Question: How do I stretch a div to fill up the remaining space of a page?
I tried using this but it did not work.
'''
#home, #menu {
height: 100%;
width: 100%;
}
'''
This is the code inside my body.
Pastebin Link : <URL>
'''
<div data-role="page" id="home" >
<div data-role="header" class ="bgimg" >
<h1></h1>
</div>
<div id="menu" data-role="content" data-dom-cache="true" data-theme="c" class ="bgimg1">
<div><h2>Order delicious food now!</h2></div>
<a id= "Pizza" href = "#indexPizza" data-role="button" data-icon="arrow-r" data-iconpos="right"
data-transition="flow" onclick= "">Pizza</a>
<a id="FastFood" href = "#indexFastfood" data-role="button" data-icon="arrow-r" data-iconpos="right"
data-transition="flow" onclick="" >Fast Food</a>
<a id="IndianFood" href = "#indexIndianfood" data-role="button" data-icon="arrow-r" data-iconpos="right"
data-transition="flow" onclick="" >Indian Food</a>
<a id="KoreanFood" href = "#indexKoreanfood" data-role="button" data-icon="arrow-r" data-iconpos="right"
data-transition="flow" onclick="" >Korean Food</a>
<a id="Restaurant" href = "#indexRestaurantfood" data-role="button" data-icon="arrow-r" data-iconpos="right"
data-transition="flow" onclick= "" >Restaurant</a>
</div>
</div>
'''

Any ideas? :)
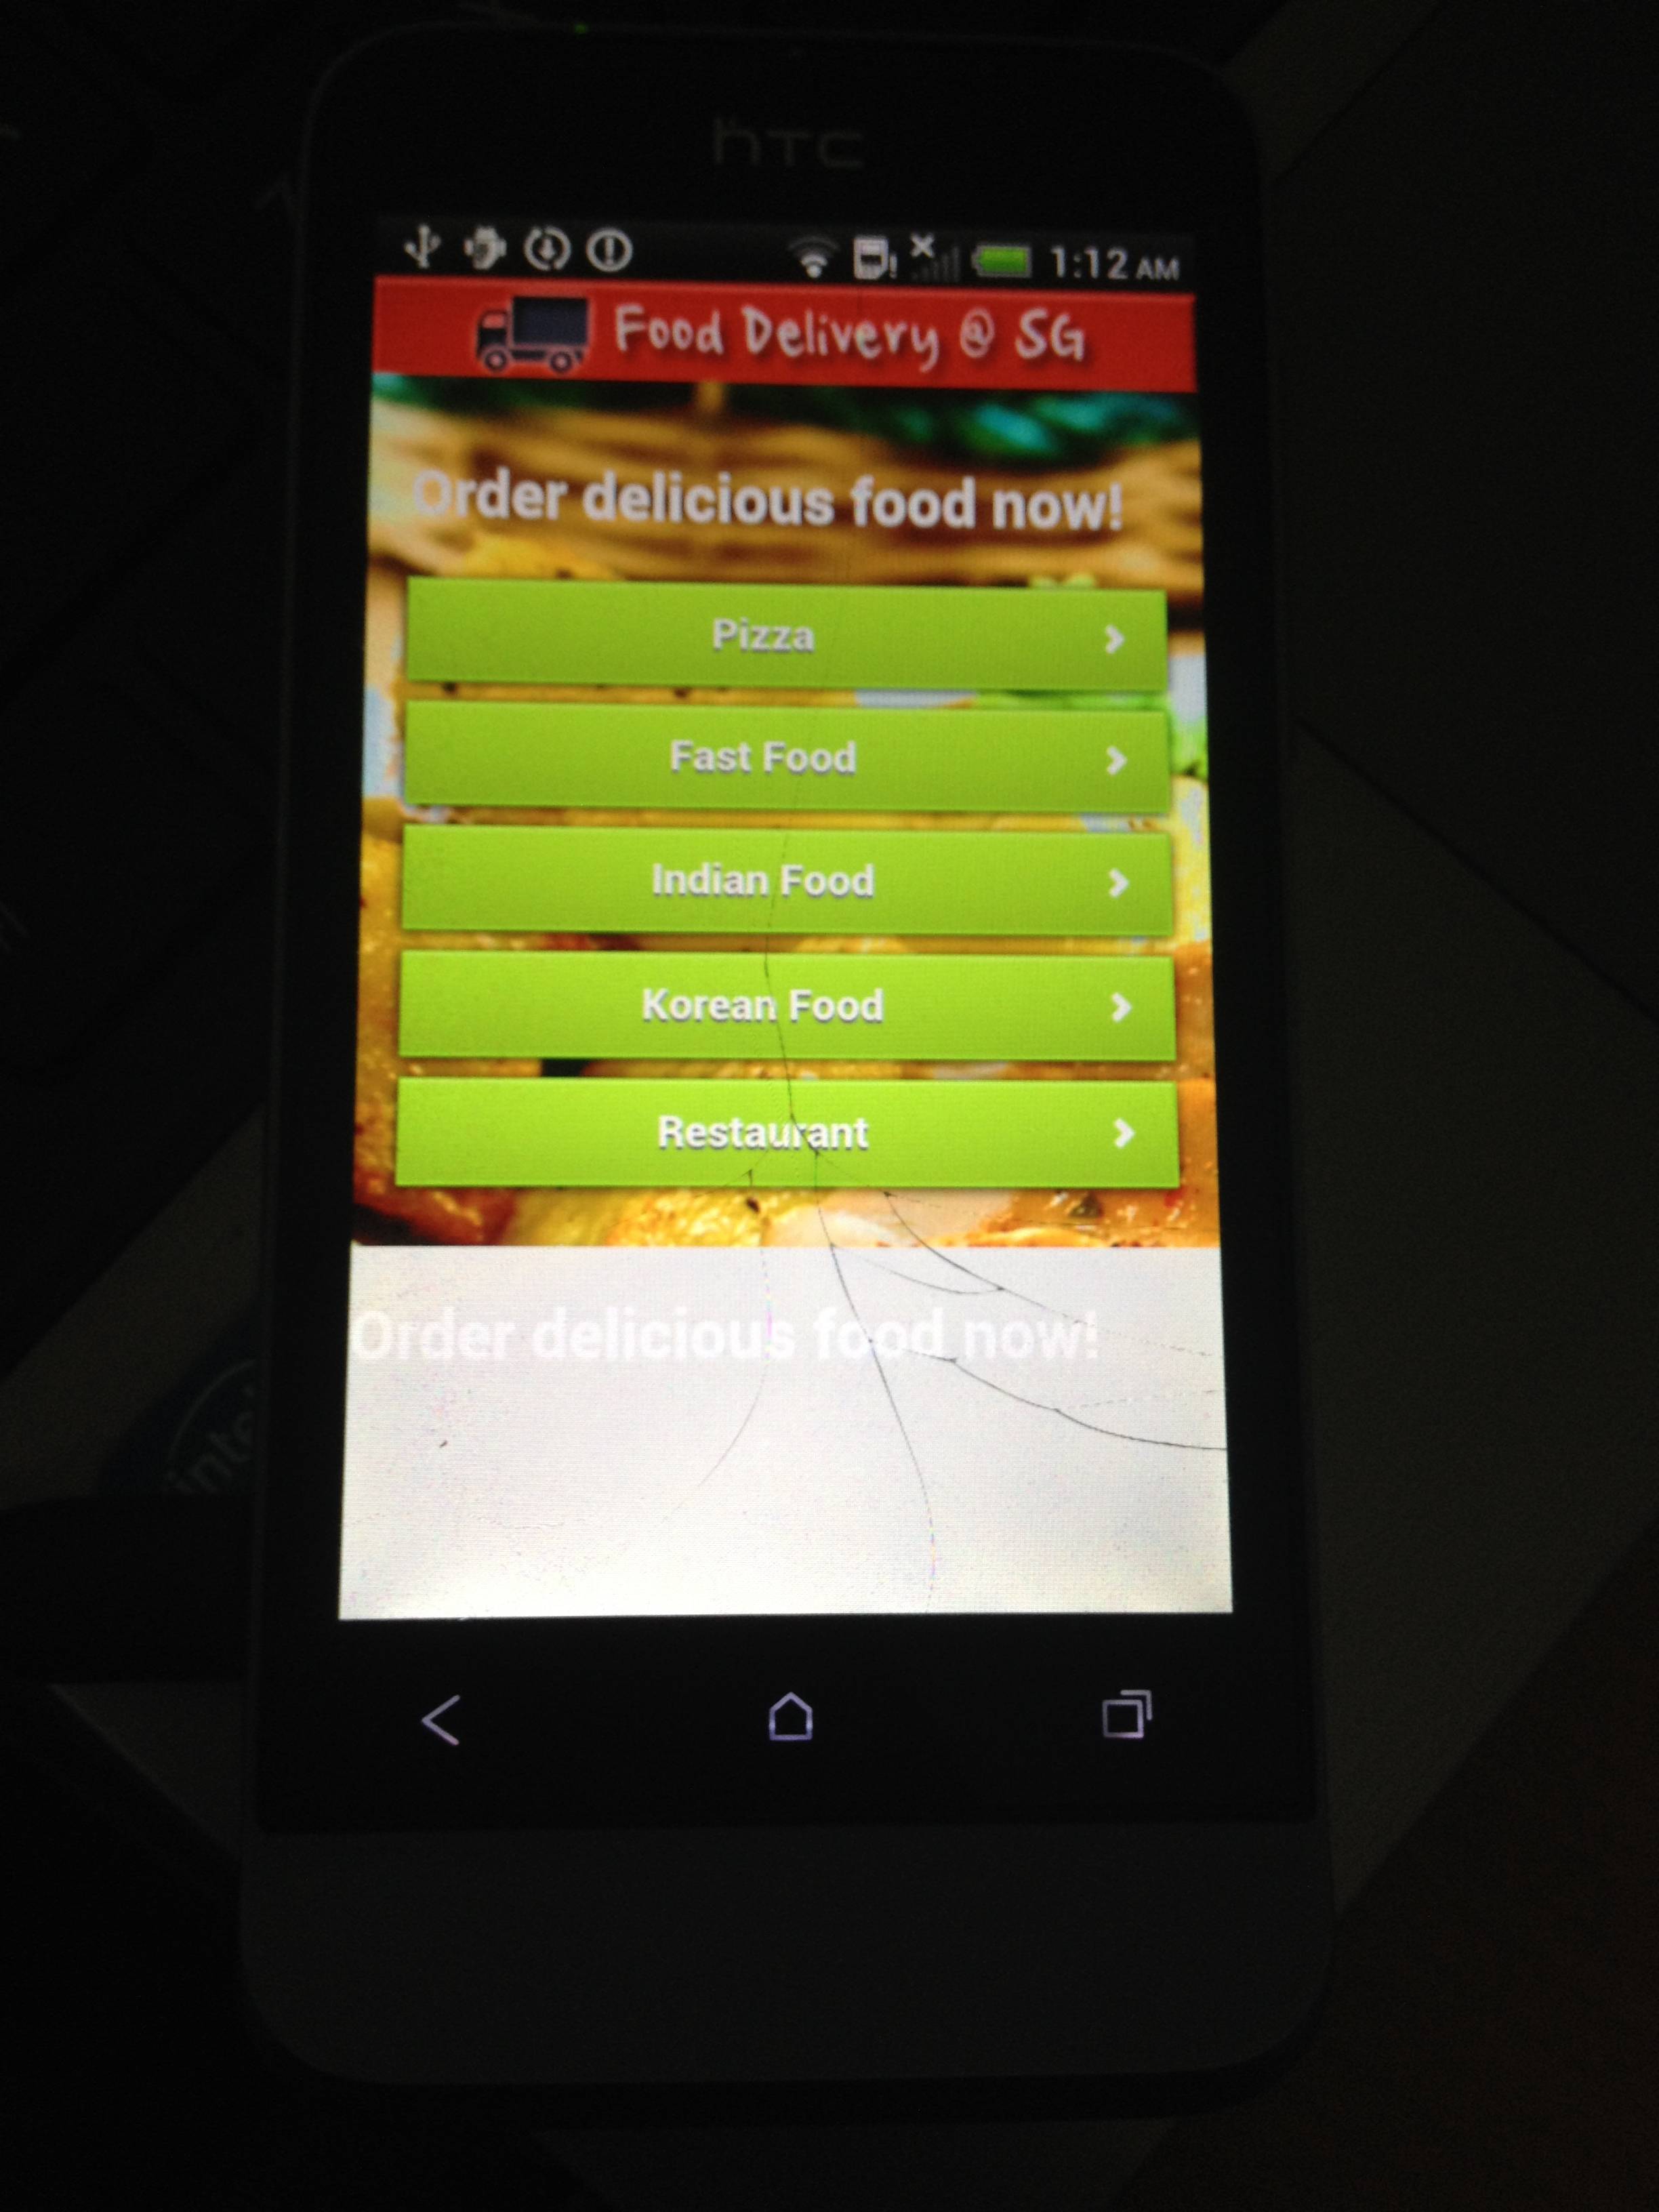
Answer: Fix your CSS.
'''
body, html { height:100%; }
.ui-header .ui-title {
margin-right: 10%;
margin-left: 10%;
}/* < missing brace */
body {
margin: 0;
}
#home, #menu {
height: 100%;
width: 100%;
}
/* } < extra brace */
'''